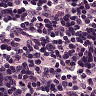
Metastatic tissue present: no